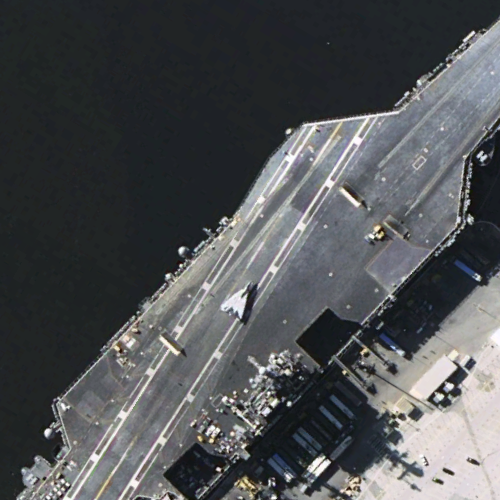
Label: KittyHawk-class_aircraft_carrier